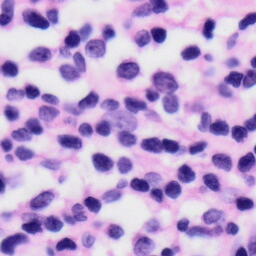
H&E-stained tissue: Skin